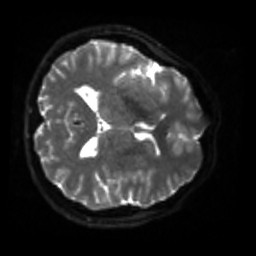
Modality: sbref
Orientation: axial
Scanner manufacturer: siemens
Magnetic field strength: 3 T
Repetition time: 4 s
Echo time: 0.0594 s